Question: An "elbow connector" in MS-Word is a 3-segment line with a control point in the middle as shown

where if I move the yellow control point sideways, then the length of the two lines on either side change accordingly while the end points remain the same. (Please ignore the "2" in the picture)
I am trying to understand how this works so that I can re-create this. Is there a "line equation" for such a line? I have some points (x,y) that are already in the shape of this elbow connector but I would like to incorporate the functionality of changing the lines on either side by controlling the control point. How would I go about re-creating this?
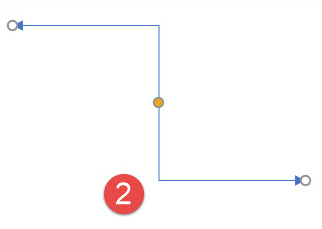
Answer: By dissecting the lines like:
<URL>
For moving the center(M) only sideways, length of lines 2 and 3 remains the same so the problem becomes how to calculate length (and direction) of the lines 1 and 4.
That can be calculated like:
'''
line1_length = B.x - M.x;
line4_length = M.x - A.x;
'''
For directions a comparison should first be made like:
'''
if(B.x > M.x)...
.
.
.
if(M.x > A.x)...
.
.
.
'''
Beginning points is already known as the position of A and the position of B. By knowing the lengths and directions of lines 1 and 4, the end points can be determined.
Good luck!